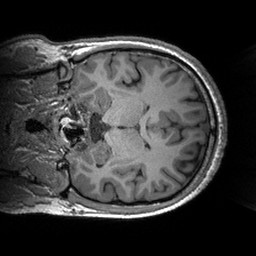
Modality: T1w
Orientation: coronal
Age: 28
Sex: male
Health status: healthy
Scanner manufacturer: siemens
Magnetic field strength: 3 T
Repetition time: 2.53 s
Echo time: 0.00288 s